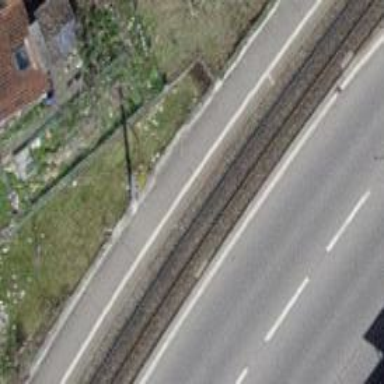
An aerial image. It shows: Narrow-gauge railway track with 1 electrified contact line.